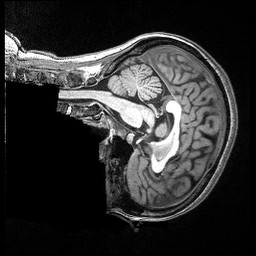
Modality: T1w
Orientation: sagittal
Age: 48
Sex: female
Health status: ill
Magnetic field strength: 3 T
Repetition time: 2.53 s
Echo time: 0.00331 s